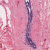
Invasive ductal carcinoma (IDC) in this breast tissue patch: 0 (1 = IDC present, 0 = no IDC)